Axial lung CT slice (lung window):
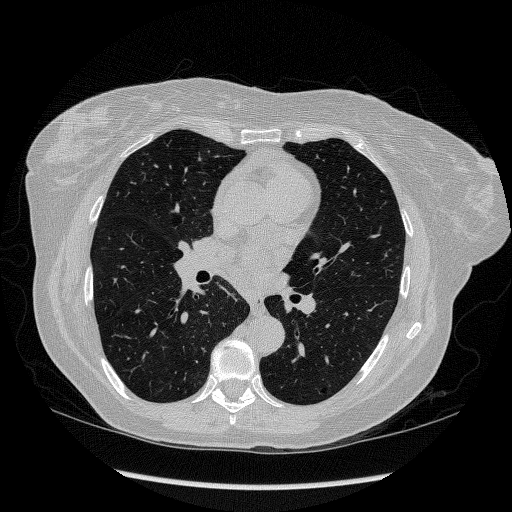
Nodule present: no